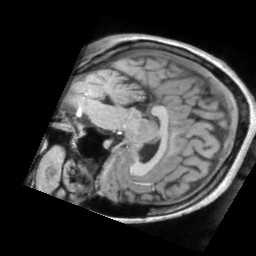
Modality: T1w
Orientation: sagittal